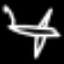
Label: airplane